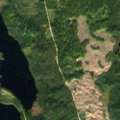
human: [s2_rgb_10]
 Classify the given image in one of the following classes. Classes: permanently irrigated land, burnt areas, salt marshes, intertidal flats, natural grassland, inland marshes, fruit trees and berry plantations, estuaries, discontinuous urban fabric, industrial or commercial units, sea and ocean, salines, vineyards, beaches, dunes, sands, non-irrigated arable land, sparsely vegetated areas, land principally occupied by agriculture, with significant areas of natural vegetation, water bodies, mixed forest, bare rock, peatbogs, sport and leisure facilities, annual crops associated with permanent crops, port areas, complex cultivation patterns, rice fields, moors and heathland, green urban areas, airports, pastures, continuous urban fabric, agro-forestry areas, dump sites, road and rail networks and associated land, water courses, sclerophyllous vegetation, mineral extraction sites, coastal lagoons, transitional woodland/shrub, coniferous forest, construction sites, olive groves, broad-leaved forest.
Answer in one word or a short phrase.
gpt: coniferous forest, transitional woodland/shrub, peatbogs, water bodies